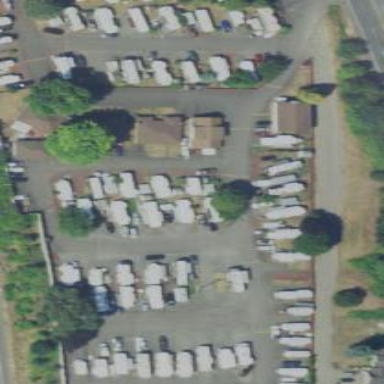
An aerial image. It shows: Caravan site for tourism.